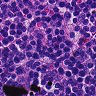
Metastatic tissue present: no